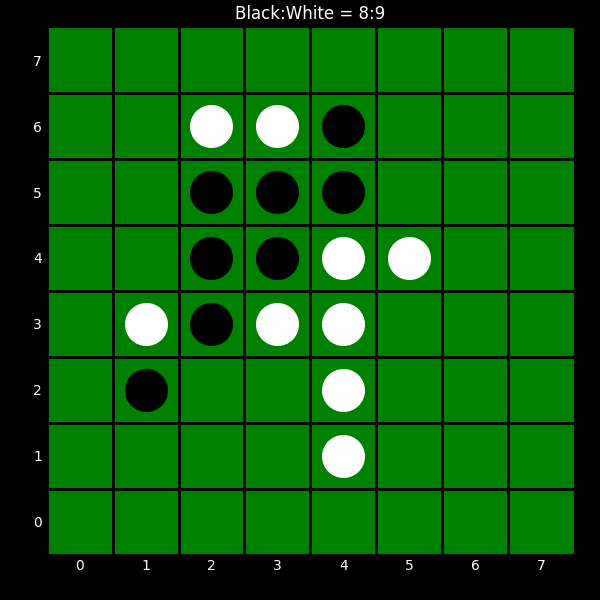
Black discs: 8
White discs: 9